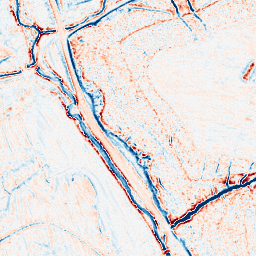
Category: edge_preserving
Decomposition family: anisotropic_diffusion
Decomposition parameters: iterations: 10
kappa: 10
gamma: 0.15
Upsampling method: linear_exact
Upsampling parameters: scale: 8
Upsampling scale: 8